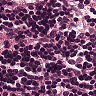
Metastatic tissue present: no